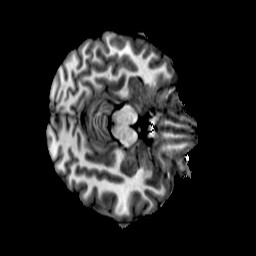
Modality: T1w
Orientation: axial
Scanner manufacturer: ge
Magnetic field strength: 3 T
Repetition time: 0.00766 s
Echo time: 0.003476 s